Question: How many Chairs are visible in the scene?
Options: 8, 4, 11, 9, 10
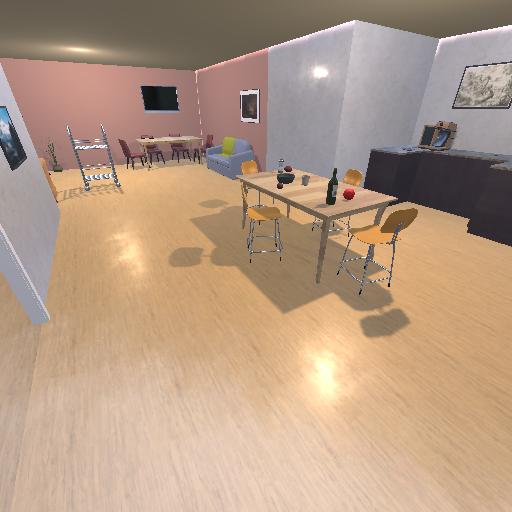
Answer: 8